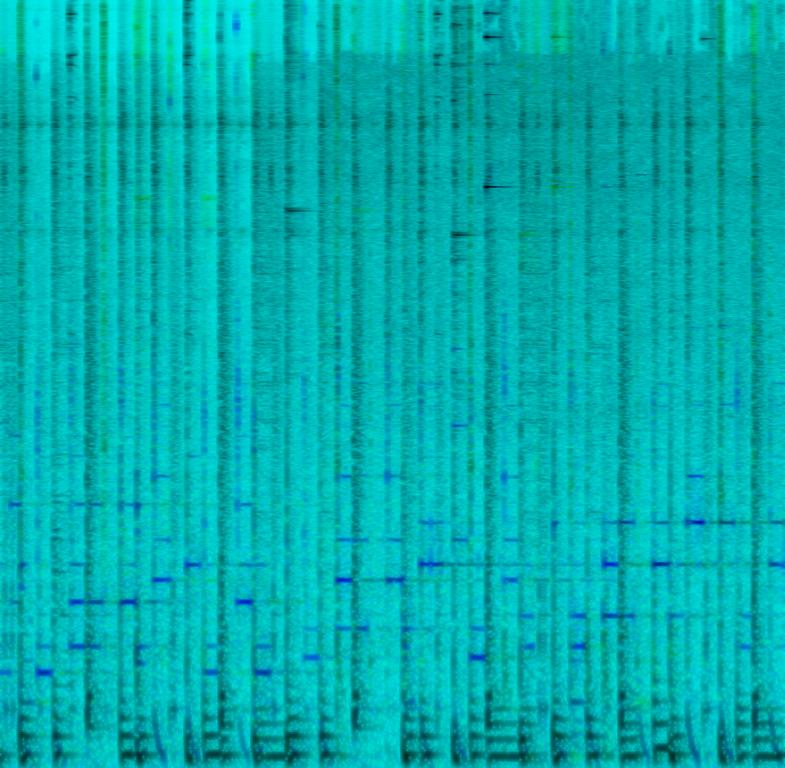
This music is instrumental. The tempo is medium with a peppy keyboard harmony, groovy bass line, slick drumming and synthesiser arrangements with a hissing or whooshing  sound in the background. The song is catchy, groovy, trippy, trance and youthful.